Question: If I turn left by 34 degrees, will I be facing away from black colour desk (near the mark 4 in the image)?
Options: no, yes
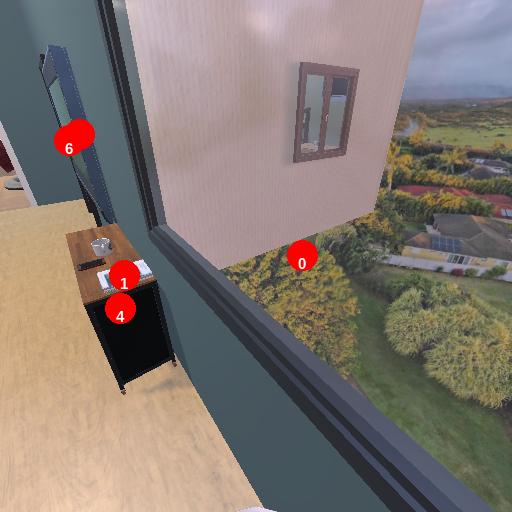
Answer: no